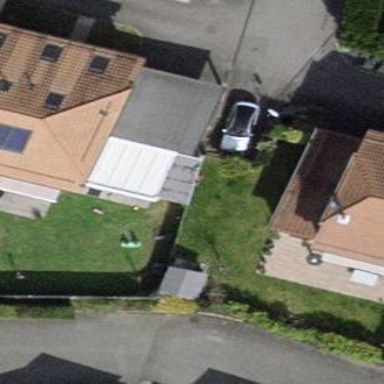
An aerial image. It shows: Garden surrounded by fence.